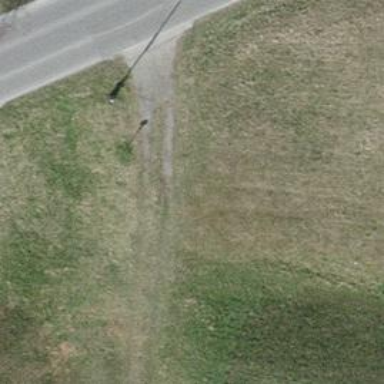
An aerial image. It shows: Grass track road with grade 5 tracktype.